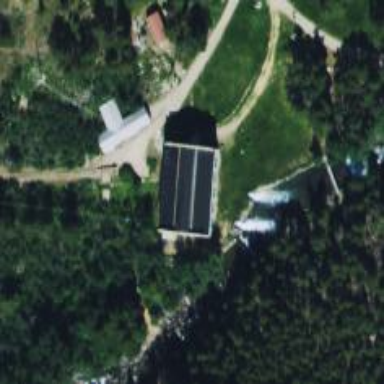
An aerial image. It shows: Hydro power generator using the water-storage method.